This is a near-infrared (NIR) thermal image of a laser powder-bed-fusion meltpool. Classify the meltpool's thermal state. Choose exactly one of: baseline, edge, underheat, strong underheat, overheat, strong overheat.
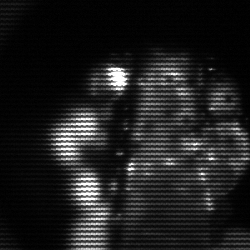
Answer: baseline